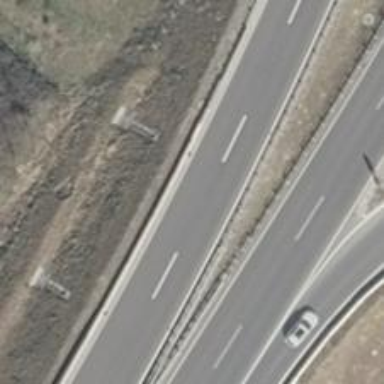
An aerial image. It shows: Asphalt motorway link.